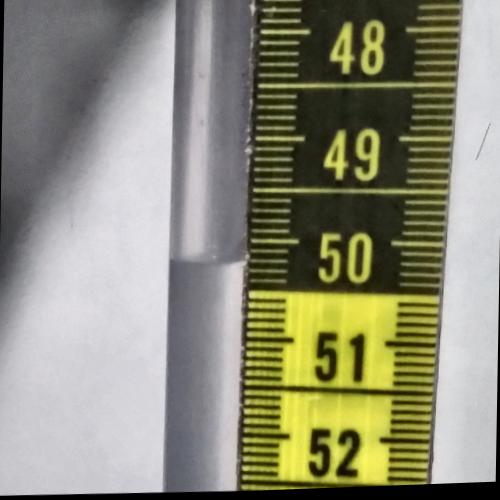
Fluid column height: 50.2 cm